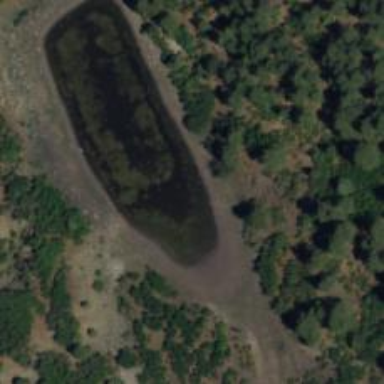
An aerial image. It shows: Reservoir.